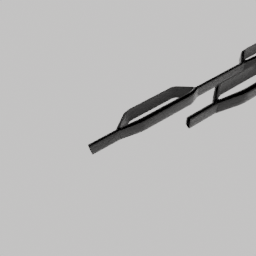
Label: mechanical